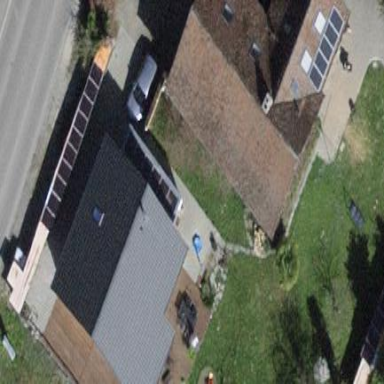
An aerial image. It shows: Building with tile roof.